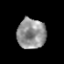
Tissue: prostate
Cell type: Myeloid cells
Senescence score: 0.3004
Nuclear area (px): 855
Mean DAPI intensity: 144.716